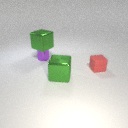
small red rubber cube to the right of small purple metal cylinder